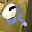
Label: 2